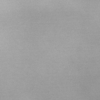
Label: dusty